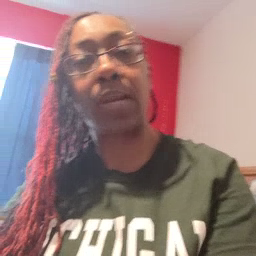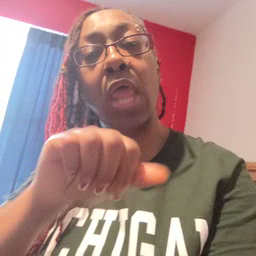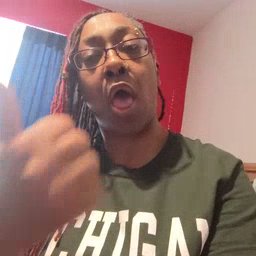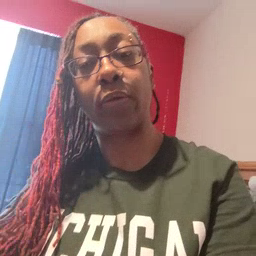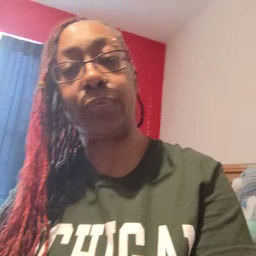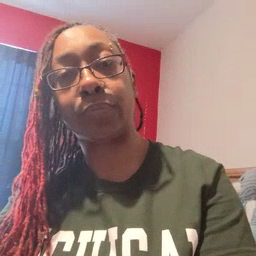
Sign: another